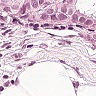
Metastatic tissue present: yes